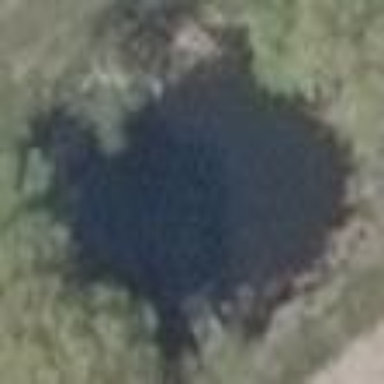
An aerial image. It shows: Pond with natural water.